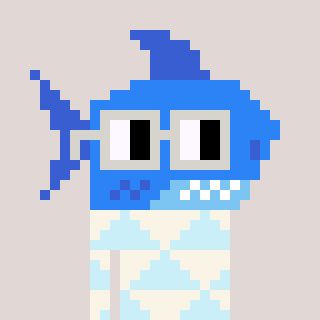
a pixel art character with square light gray glasses, a shark-shaped head and a cold-colored body on a warm background